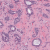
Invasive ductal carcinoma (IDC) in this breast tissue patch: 1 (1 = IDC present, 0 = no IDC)